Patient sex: M
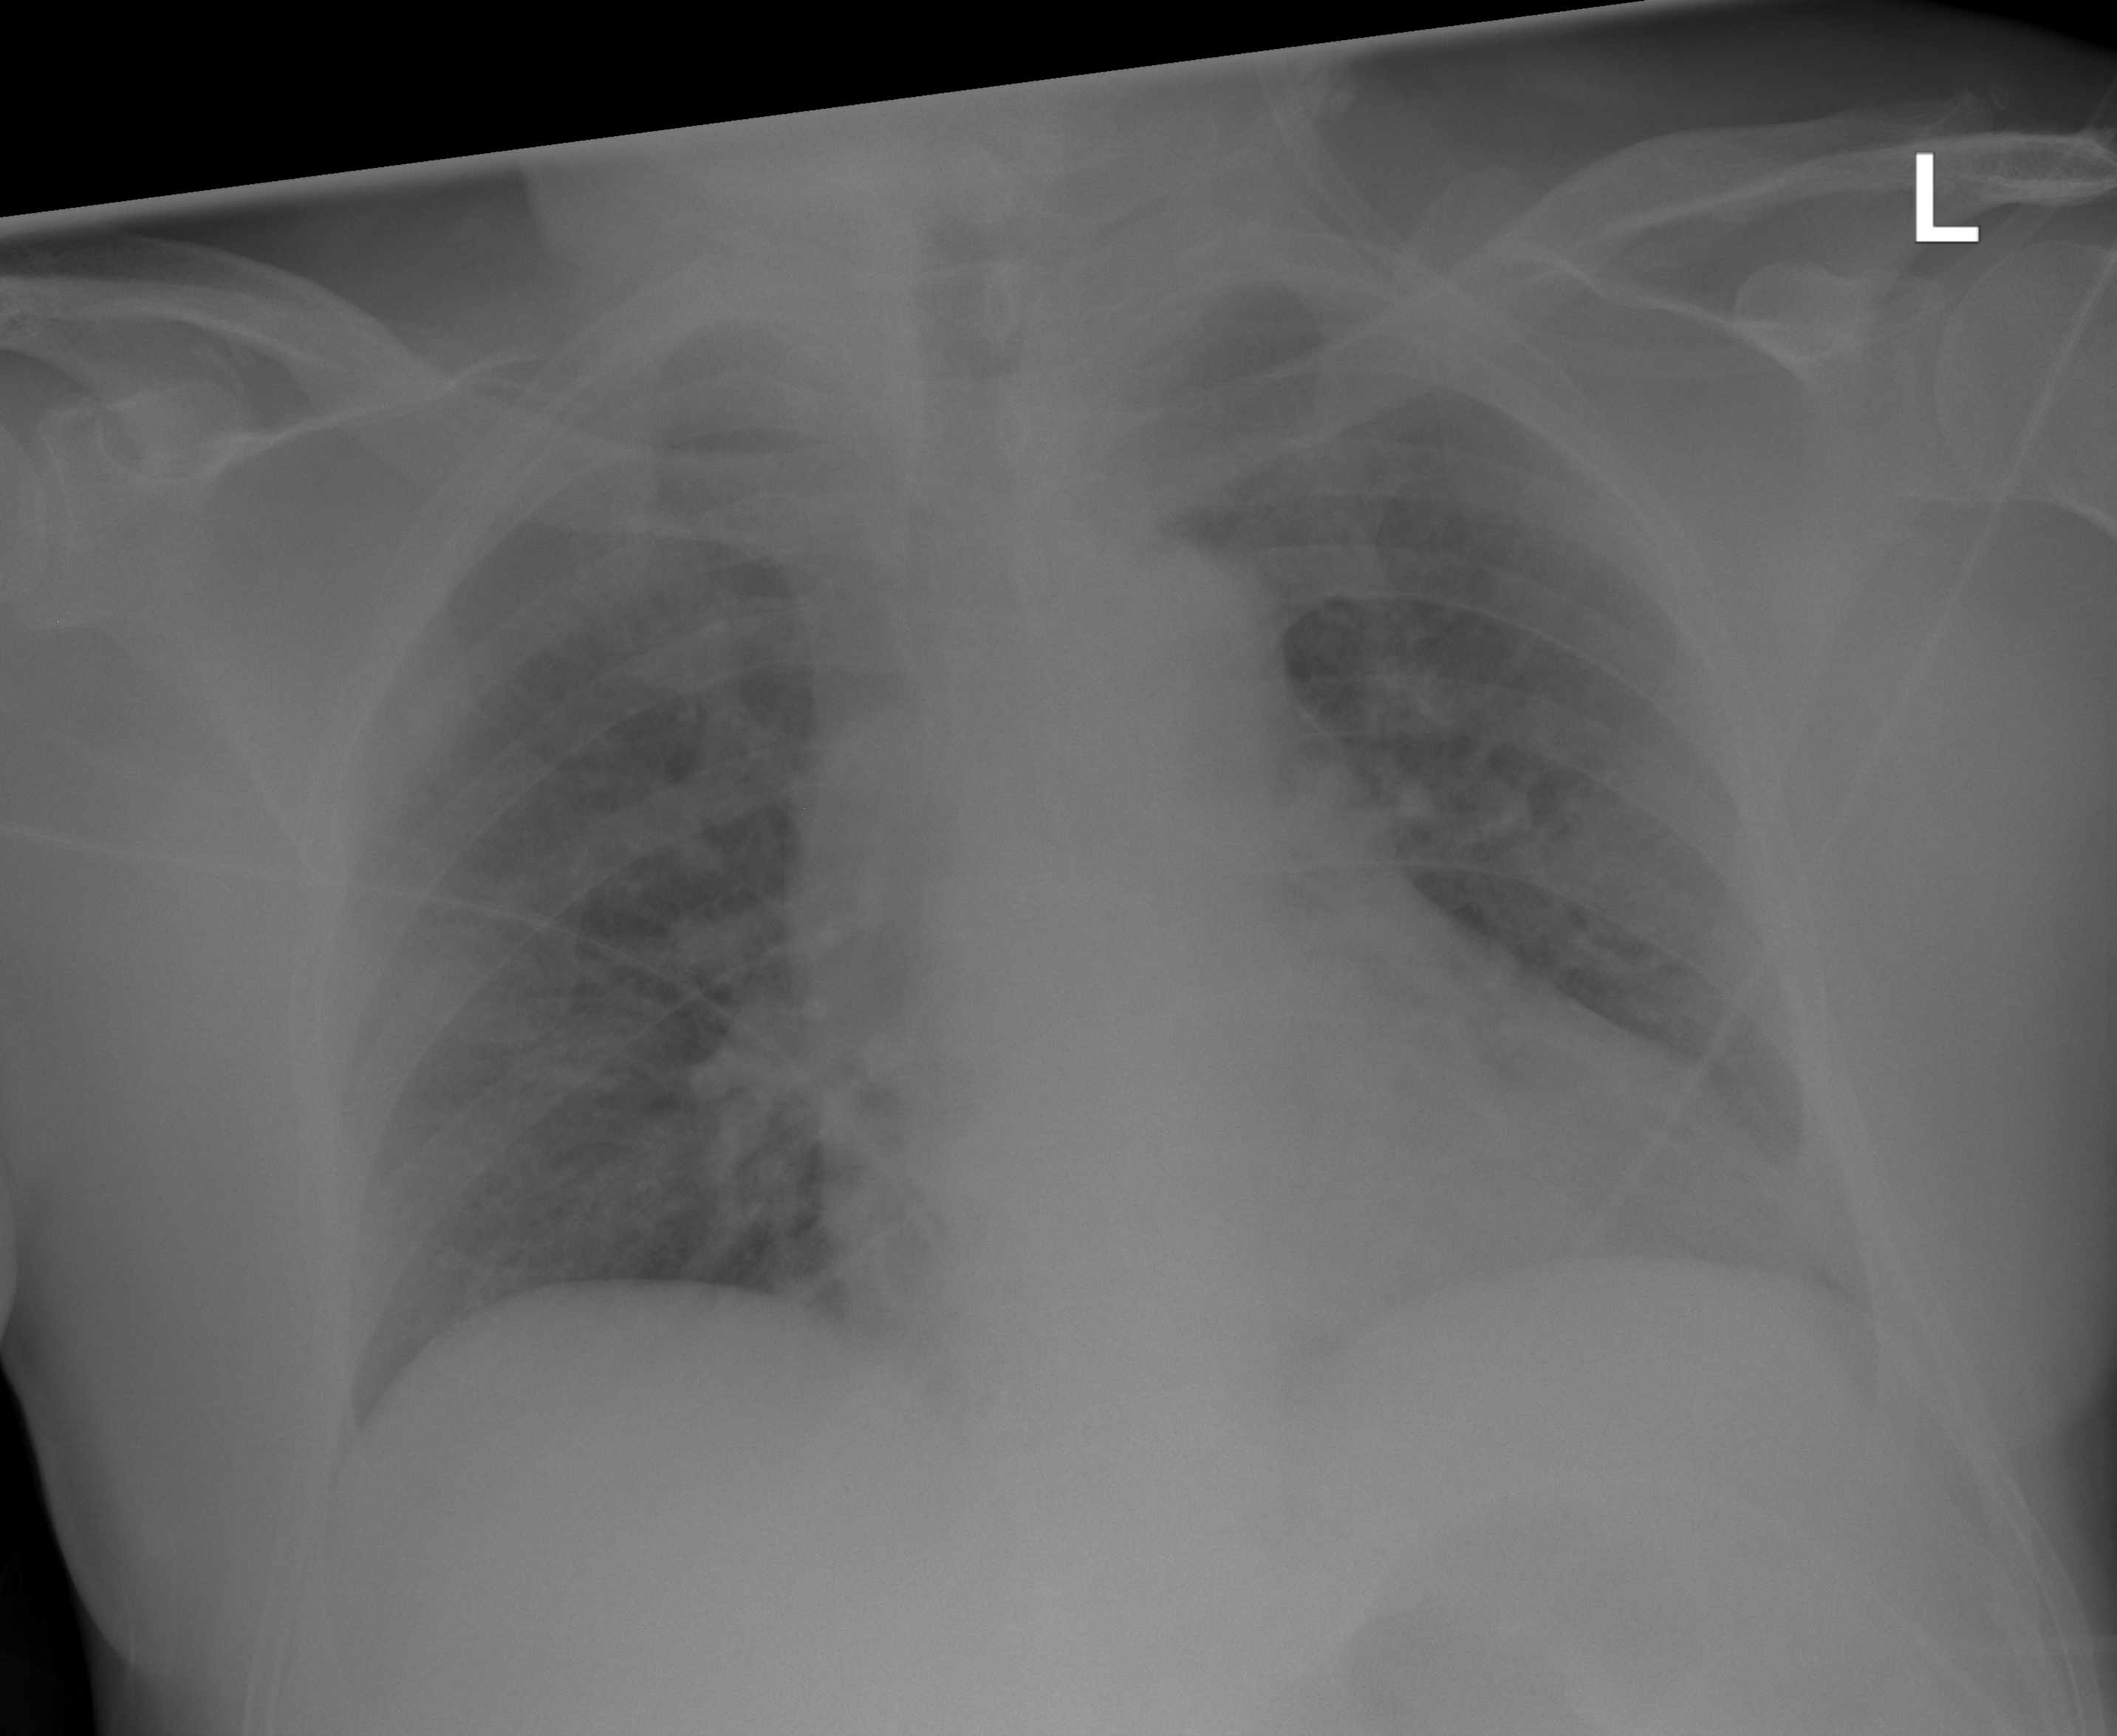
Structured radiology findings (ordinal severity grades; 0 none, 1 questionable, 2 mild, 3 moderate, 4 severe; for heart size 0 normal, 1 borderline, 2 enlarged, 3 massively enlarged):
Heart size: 0
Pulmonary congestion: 1
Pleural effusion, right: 0
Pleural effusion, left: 0
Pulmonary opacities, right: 0
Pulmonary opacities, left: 0
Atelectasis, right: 0
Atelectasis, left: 2